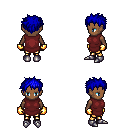
a pixel art fantasy rpg character, female body template, human, dark skin, maroon tunic, gold greaves, blue bedhead hairstyle, gold gloves, metal boots, four views (front, back, left, right), 2x2 character sprite sheet, small pixel art, hard edges, no anti-aliasing